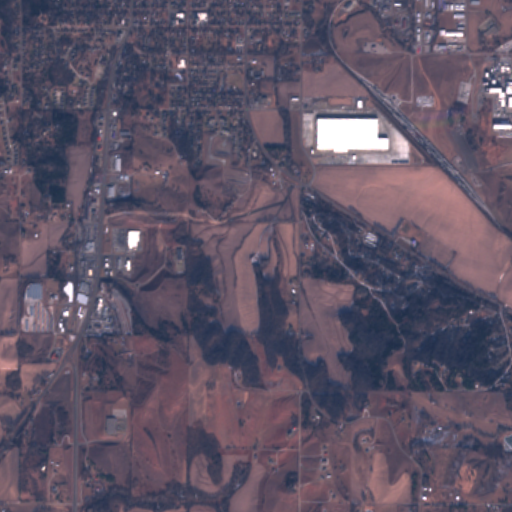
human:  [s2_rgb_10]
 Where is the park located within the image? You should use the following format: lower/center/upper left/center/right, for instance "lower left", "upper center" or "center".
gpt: The park is located in the upper left of the image.
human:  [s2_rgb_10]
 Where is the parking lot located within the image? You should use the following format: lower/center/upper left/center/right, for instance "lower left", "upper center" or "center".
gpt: The parking lot is located in the upper right of the image.
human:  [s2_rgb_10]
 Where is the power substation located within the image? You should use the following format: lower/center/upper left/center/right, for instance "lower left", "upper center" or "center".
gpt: The power substation is located in the upper right of the image.
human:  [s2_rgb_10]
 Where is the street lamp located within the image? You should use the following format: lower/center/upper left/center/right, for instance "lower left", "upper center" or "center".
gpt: The street lamp is located in the left of the image.
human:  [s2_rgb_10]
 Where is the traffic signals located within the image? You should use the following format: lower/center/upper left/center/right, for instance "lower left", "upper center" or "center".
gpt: The traffic signals is located in the upper left of the image.
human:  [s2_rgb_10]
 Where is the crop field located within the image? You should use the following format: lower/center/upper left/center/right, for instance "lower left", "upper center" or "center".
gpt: There is no crop field in the image.